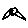
Label: bird